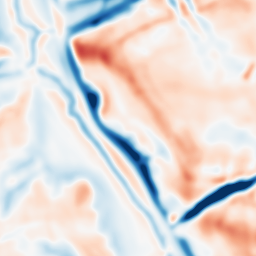
Category: multiscale
Decomposition family: dog
Decomposition parameters: sigma_low: 3
sigma_high: 10
Upsampling method: quadratic
Upsampling parameters: scale: 8
Upsampling scale: 8